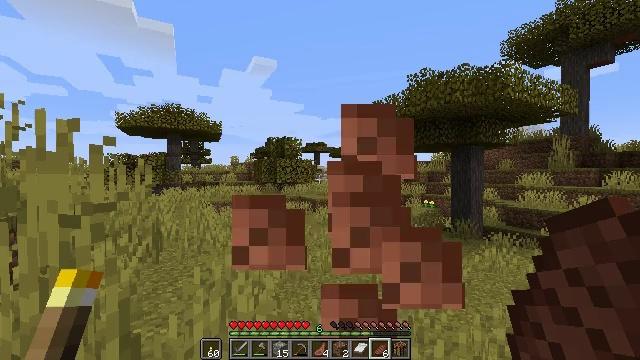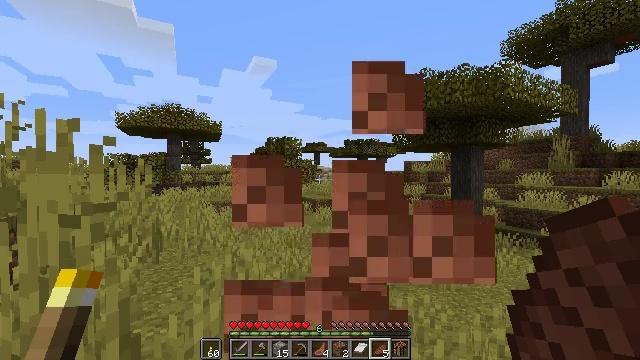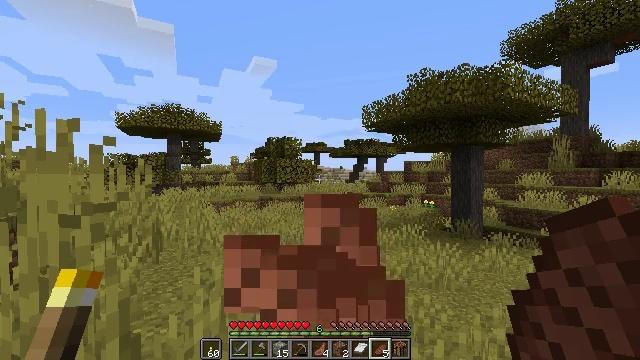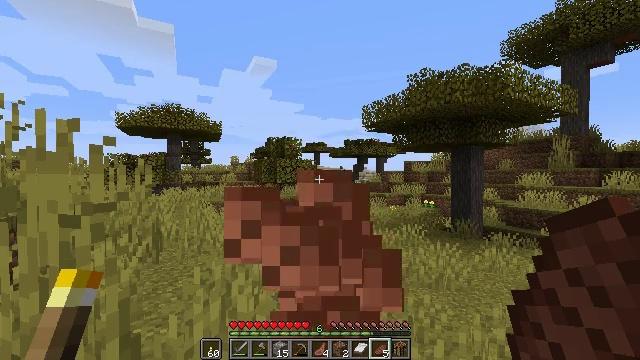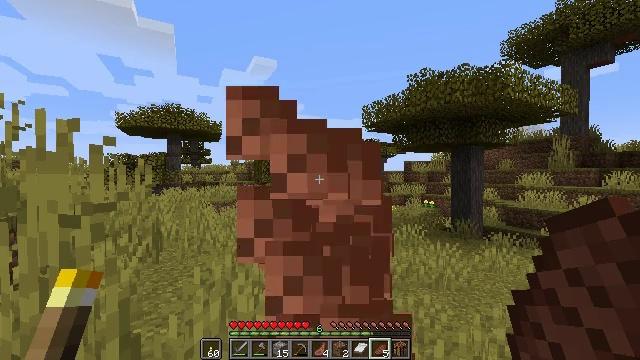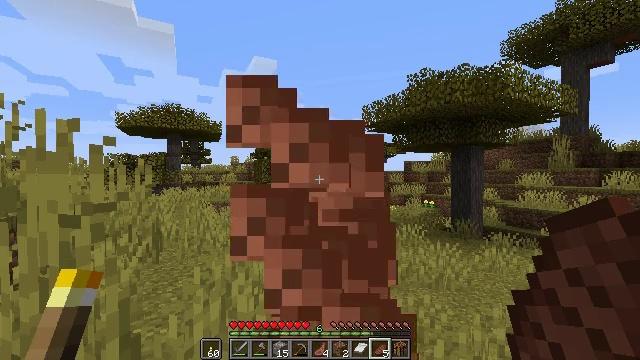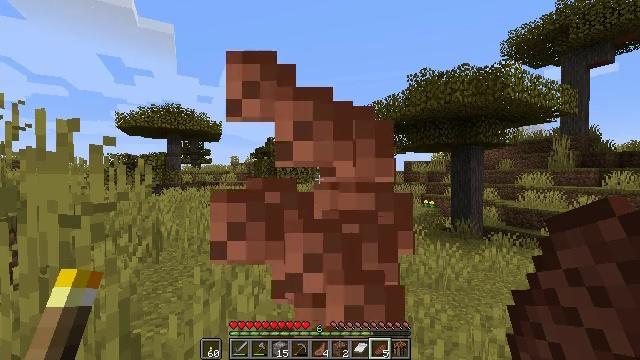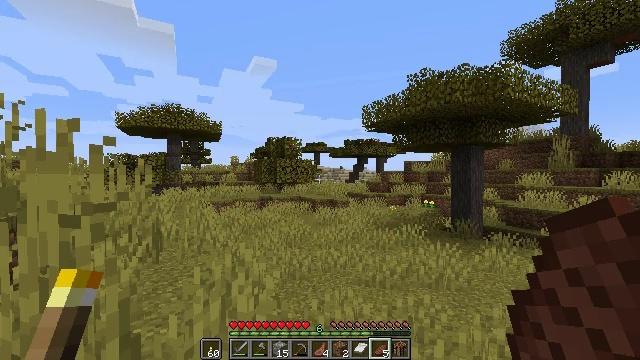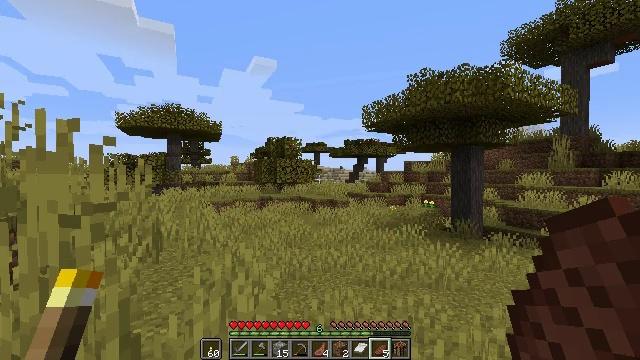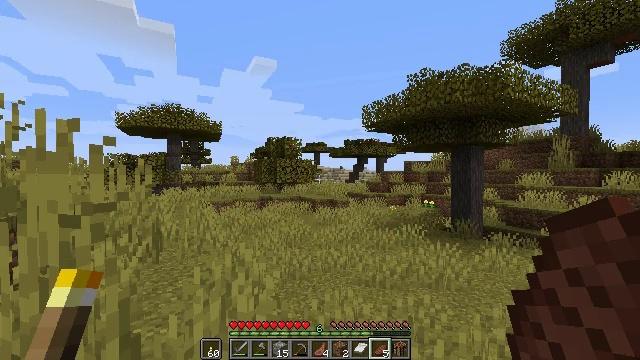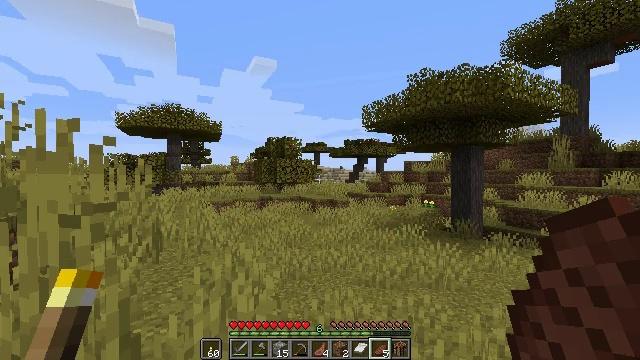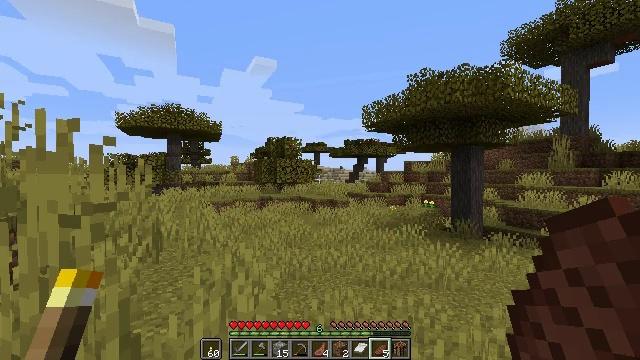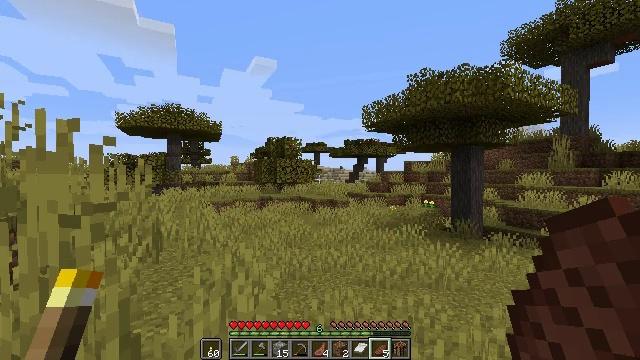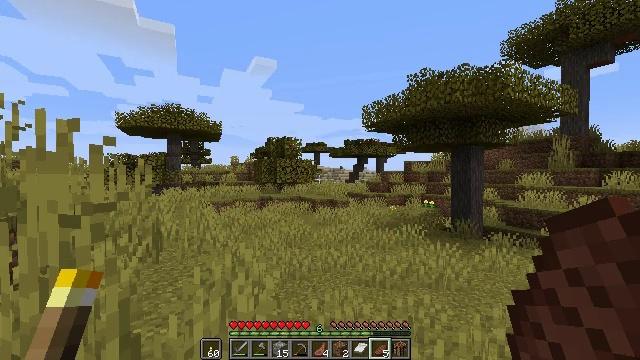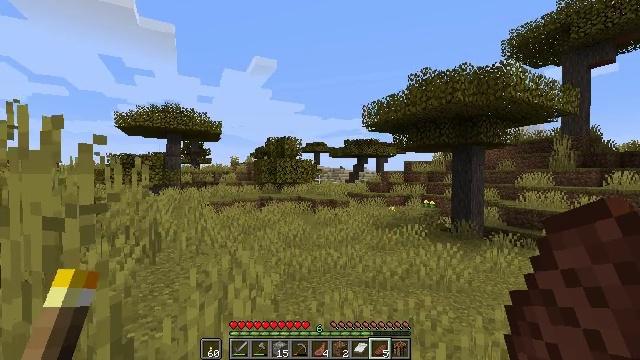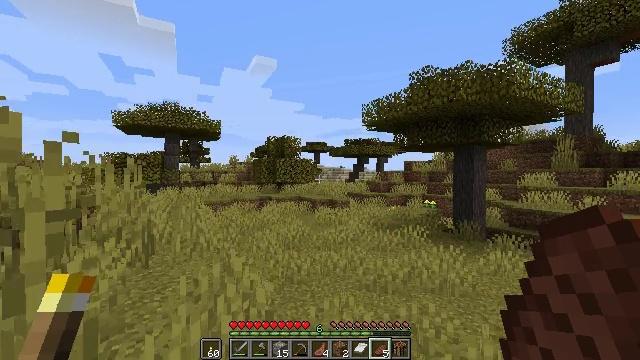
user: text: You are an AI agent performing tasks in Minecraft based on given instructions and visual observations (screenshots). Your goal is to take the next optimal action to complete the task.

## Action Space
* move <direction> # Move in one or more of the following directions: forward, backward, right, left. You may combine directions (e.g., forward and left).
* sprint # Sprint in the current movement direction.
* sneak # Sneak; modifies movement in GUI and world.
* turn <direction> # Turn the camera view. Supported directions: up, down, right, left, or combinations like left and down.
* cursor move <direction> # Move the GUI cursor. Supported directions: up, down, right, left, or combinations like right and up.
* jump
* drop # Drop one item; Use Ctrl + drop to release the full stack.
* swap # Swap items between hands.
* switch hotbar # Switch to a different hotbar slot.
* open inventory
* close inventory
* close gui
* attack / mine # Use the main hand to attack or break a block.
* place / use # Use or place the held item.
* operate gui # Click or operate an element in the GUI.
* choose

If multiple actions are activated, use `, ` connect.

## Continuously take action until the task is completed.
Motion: motion action
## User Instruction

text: Combat the rabbit.
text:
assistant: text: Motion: use / place
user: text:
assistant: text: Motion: use / place
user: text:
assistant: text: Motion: use / place
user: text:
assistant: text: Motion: use / place
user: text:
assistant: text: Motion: use / place
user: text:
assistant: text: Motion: use / place
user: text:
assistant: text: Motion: use / place
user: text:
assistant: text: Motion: use / place
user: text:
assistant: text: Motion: use / place
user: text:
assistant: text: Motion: use / place
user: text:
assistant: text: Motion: use / place
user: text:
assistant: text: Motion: no_op
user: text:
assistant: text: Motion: no_op
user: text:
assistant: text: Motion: move forward
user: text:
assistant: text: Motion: move forward
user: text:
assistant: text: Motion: move forward
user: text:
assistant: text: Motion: move forward, turn left
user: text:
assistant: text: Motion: move forward, turn left
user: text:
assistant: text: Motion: move forward, turn left
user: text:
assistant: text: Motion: move forward, turn left and up
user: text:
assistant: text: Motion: move forward, turn left and up
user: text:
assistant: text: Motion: move forward, turn left and up
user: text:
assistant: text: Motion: move forward, turn left
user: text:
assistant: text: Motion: move forward
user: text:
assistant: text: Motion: move forward, sprint
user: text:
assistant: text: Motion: move forward, sprint
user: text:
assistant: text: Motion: move forward, sprint
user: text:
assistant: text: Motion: move forward, sprint
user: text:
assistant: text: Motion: move forward, sprint
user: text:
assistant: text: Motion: move forward, sprint, turn down